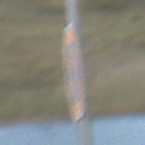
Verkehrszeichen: AbsolutesHalteverbot
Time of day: SunriseSunset
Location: Outdoor (RoadRail)
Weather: PartlyCloudy
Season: NotSpecified
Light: Natural